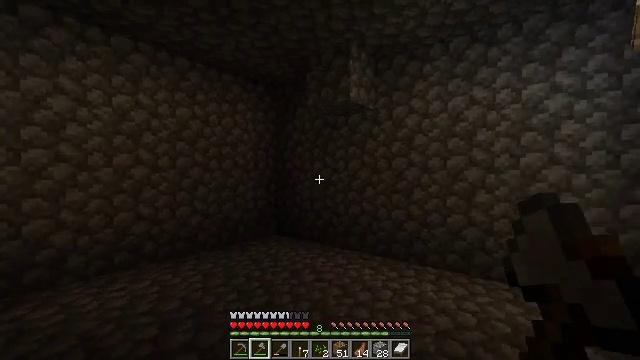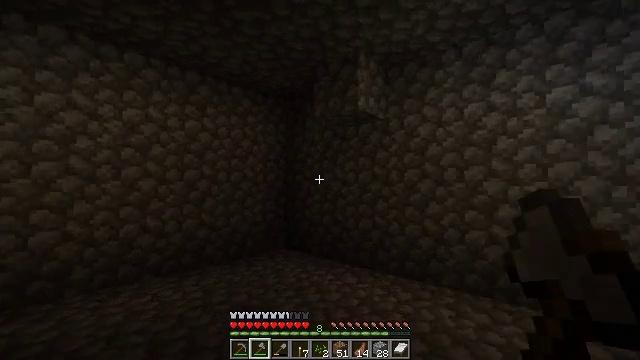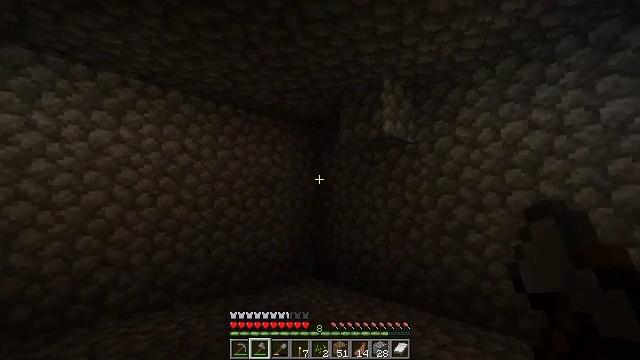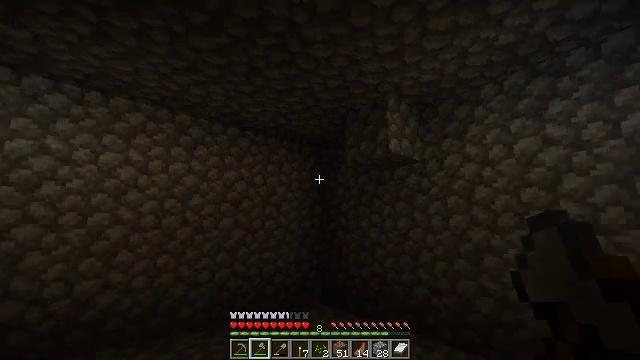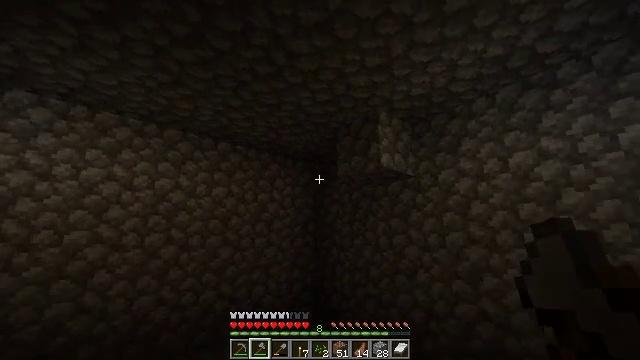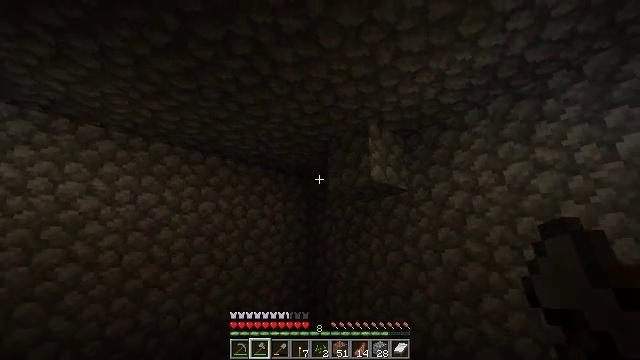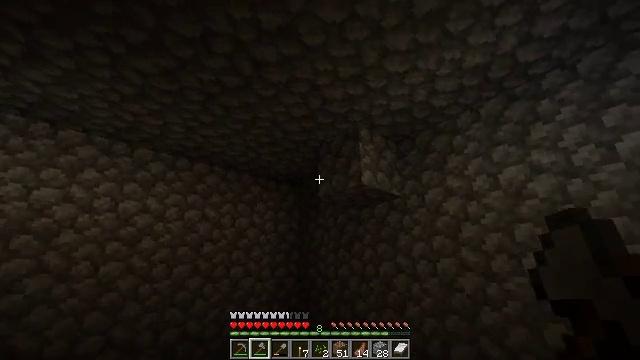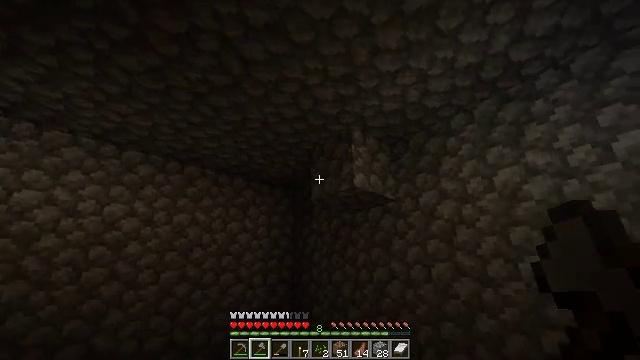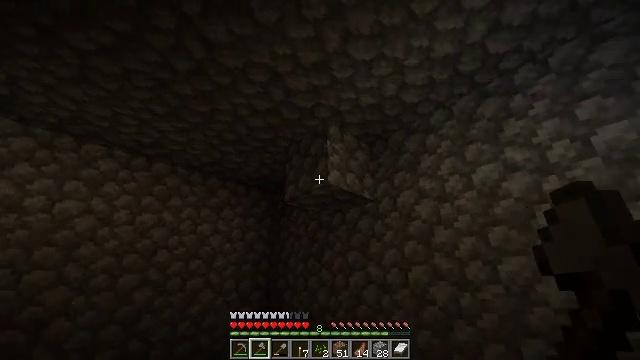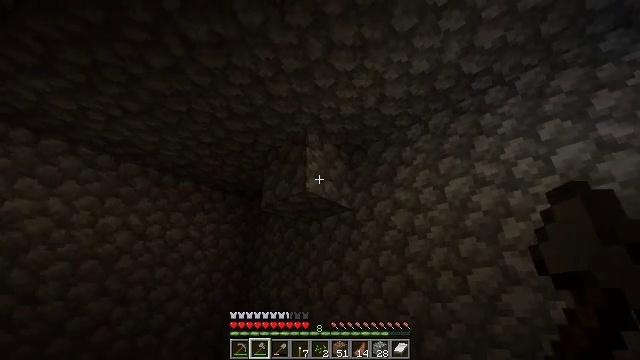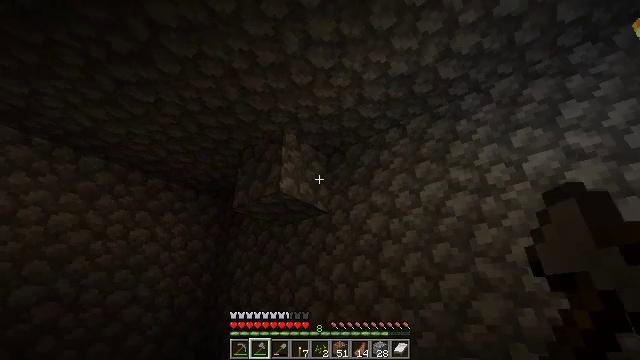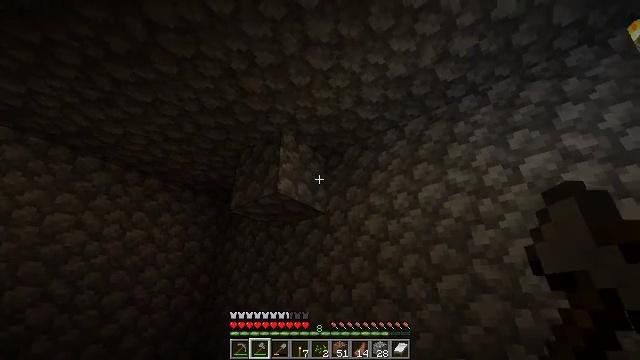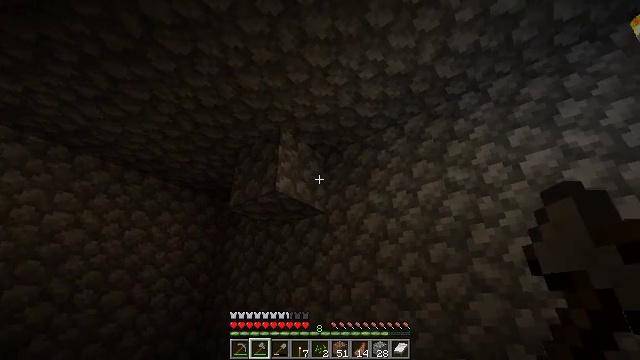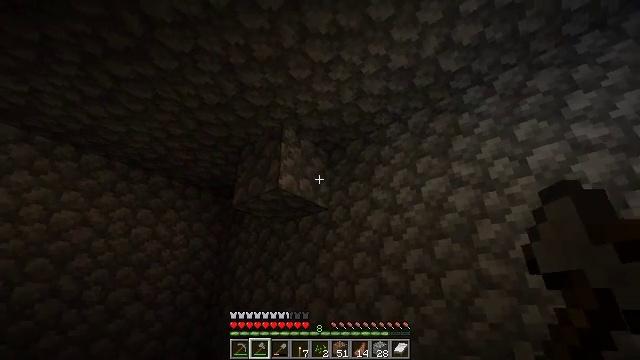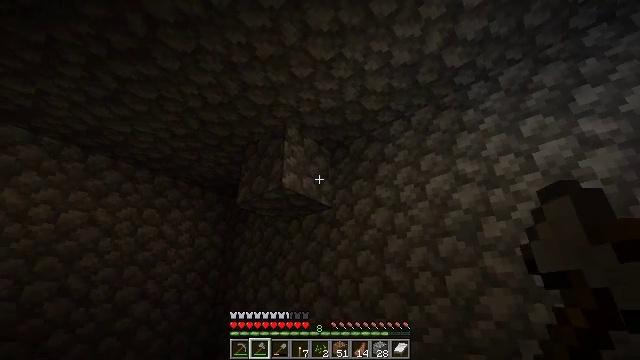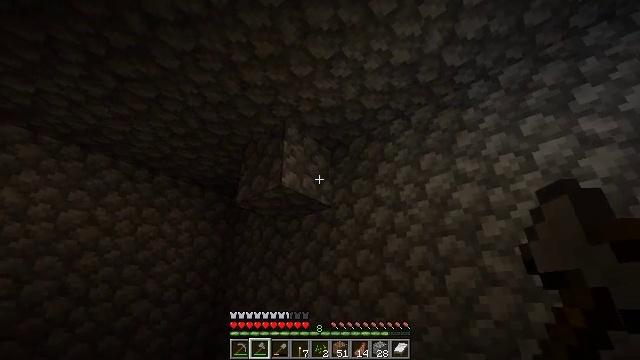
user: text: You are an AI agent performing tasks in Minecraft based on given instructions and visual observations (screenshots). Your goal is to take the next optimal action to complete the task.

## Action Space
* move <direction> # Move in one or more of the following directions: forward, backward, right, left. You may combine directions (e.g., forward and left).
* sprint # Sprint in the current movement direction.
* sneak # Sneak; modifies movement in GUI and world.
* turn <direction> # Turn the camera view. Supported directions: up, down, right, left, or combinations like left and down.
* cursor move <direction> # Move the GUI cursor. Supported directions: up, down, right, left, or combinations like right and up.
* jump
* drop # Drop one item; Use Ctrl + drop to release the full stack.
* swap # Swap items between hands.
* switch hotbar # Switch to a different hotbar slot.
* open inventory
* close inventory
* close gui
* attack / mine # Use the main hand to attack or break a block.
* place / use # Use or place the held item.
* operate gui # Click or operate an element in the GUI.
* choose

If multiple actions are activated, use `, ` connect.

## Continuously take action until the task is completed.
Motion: motion action
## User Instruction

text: Break the cobblestone to create a path.
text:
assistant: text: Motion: move forward and move right, turn left and up
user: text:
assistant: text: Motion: move forward and move right, turn left and up
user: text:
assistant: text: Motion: move forward and move right, turn left and up
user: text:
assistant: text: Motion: move forward and move right, turn up
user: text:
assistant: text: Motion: move forward and move right, turn up
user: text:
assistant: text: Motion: move forward and move right, turn up
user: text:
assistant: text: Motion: move forward and move right, turn up
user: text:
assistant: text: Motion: move forward and move right, turn right and up
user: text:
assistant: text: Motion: turn right and up
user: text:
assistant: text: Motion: turn right and up
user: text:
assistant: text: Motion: no_op
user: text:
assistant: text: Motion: no_op
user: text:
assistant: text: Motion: turn left
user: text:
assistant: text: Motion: turn left
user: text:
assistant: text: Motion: no_op
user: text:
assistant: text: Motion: no_op
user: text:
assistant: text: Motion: no_op
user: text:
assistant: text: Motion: switch to hotbar 1
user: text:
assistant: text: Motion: switch to hotbar 1
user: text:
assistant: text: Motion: switch to hotbar 1
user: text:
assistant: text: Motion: no_op
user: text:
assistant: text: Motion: turn left
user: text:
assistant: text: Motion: turn left
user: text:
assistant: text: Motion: no_op
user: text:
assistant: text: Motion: attack / mine
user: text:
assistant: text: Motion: attack / mine
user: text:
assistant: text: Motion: attack / mine
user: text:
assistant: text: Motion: attack / mine
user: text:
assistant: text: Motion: attack / mine
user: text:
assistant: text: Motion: attack / mine